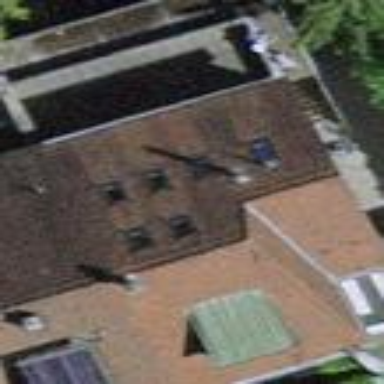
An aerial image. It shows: Terrace building.